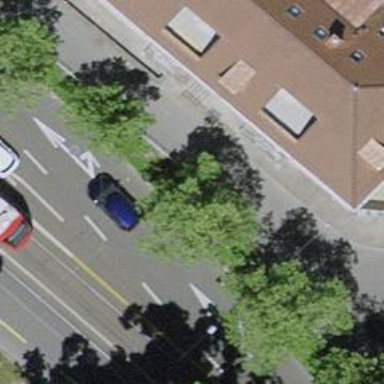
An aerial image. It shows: Avenue lined with trees.